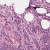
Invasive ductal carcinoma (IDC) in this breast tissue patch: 1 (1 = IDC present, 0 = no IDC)